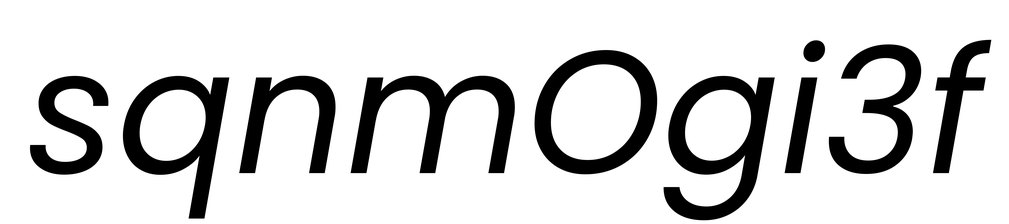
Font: Poppins-Italic